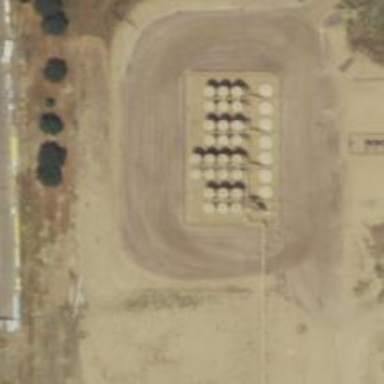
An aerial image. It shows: Storage tank with man-made structure.